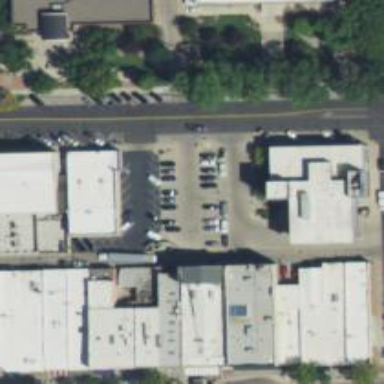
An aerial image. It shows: Parking space.